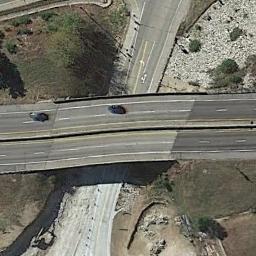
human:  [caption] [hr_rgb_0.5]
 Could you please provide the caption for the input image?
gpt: Several cars are on the overpass .

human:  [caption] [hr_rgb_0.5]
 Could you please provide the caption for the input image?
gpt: The overpass is next to the bare land with some cars .

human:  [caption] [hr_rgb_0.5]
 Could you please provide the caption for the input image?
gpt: The cross-line overpass is over the road on the wasteland .

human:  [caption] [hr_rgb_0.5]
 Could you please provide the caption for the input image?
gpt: This overpass intersects the road at right angle  And a white car is moving on it .

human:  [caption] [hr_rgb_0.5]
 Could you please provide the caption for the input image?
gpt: There are some bare land and a green tree beside the overpass .